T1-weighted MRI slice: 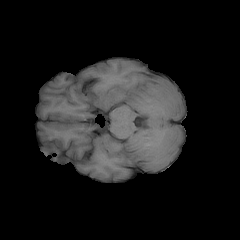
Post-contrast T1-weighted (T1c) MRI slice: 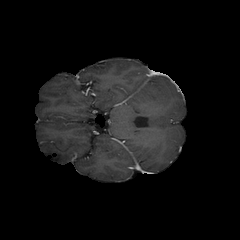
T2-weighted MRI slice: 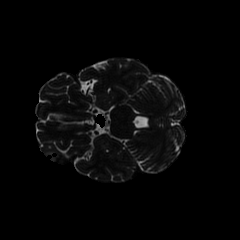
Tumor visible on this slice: no